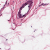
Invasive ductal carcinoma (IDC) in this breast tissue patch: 0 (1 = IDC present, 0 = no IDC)